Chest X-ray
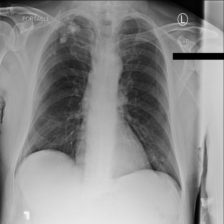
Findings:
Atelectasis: negative
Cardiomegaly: negative
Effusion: negative
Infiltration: negative
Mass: negative
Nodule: positive
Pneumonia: negative
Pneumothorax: negative
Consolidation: negative
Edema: negative
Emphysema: negative
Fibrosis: negative
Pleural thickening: negative
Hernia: negative